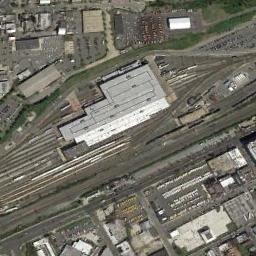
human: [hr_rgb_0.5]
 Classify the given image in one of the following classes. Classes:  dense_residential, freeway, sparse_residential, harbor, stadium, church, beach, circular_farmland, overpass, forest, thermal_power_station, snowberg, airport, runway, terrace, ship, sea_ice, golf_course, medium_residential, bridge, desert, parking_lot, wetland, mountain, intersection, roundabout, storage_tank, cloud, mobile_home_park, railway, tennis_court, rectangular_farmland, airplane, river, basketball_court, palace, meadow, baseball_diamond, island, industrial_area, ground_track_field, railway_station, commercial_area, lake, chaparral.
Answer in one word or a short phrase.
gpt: railway_station